Question: I don't know what I'm missing here.
The line chart isn't showing the first x label:

Here is my code:
'''
new Morris.Line({
element: 'chart_170',
data: [
{ y: '2015-04-10 04:01', a: -10},
{ y: '2015-04-10 10:45', a: -10},
{ y: '2015-04-11 05:45', a: -10},
{ y: '2015-04-12 05:45', a: -8},
{ y: '2015-04-12 03:45', a: -8}],
resize: true,
xkey: ['y'],
ykeys: 'a',
labels: 'a',
xLabels: ['day'],
ymax: 'auto',
resize: 'true',
hideHover: true,
yLabelFormat: function(y) {
if (y % 1 === 0)
return -y;
else return '';
}});
'''
Any help will be appreciated.
Thanks!
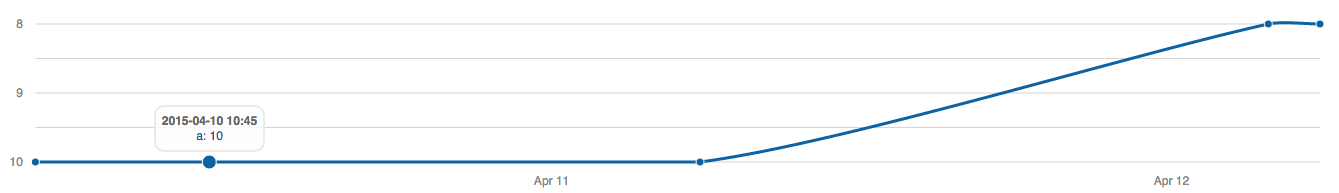
Answer: I could get it to show up by adding an event at April 9, 23:39 (11 PM) and setting the event stroke to 0. Basically, if the center of the label format would lie before the earliest data point on the graph, it won't be drawn.
I also noticed that, in your fiddle, you didn't wrap your 'labels' option with brackets, which would cause weird behavior if your string were longer than one character.
'''
new Morris.Line({
element: 'chart_170',
data: [
{ y: '2015-04-10 04:01', a: -10},
{ y: '2015-04-10 10:45', a: -10},
{ y: '2015-04-11 05:45', a: -10},
{ y: '2015-04-12 05:45', a: -8},
{ y: '2015-04-12 03:45', a: -8}],
events: ['2015-04-09 23:39'],
eventStrokeWidth: 0,
resize: true,
xkey: ['y'],
ykeys: ['a'],
labels: ['a'],
xLabels: ['day'],
xLabelFormat: function(x) {
return x.toDateString();
},
ymax: 'auto',
resize: 'true',
hideHover: true,
yLabelFormat: function(y) {
if (y % 1 === 0)
return -y;
else return '';
}
});
'''
<URL>.